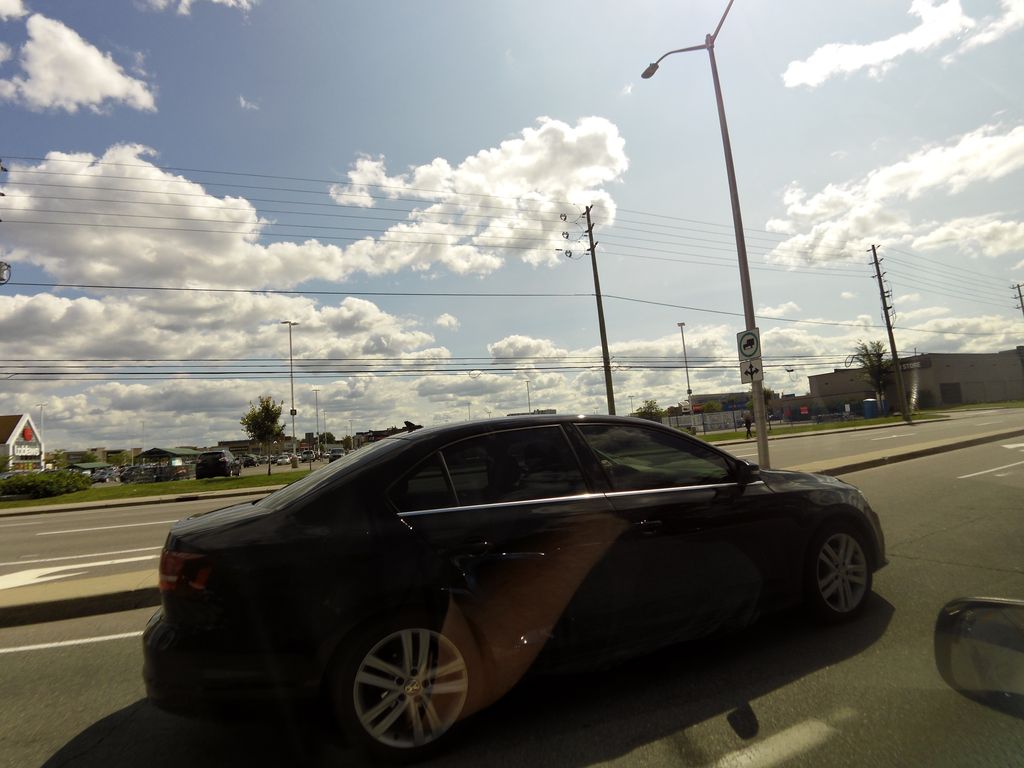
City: ottawa-gatineau